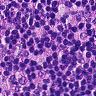
Metastatic tissue present: no